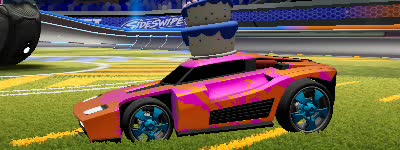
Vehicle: breakout